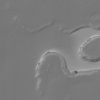
Label: not_dusty